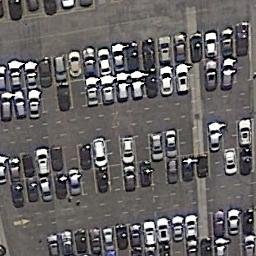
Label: parking_lot